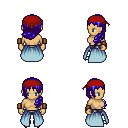
a pixel art fantasy rpg character, female body template, human, tanned skin, overskirt, metal pants, blue left-swept hairstyle, red bandana, leather bracers, gold boots, four views (front, back, left, right), 2x2 character sprite sheet, small pixel art, hard edges, no anti-aliasing